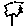
Label: tree